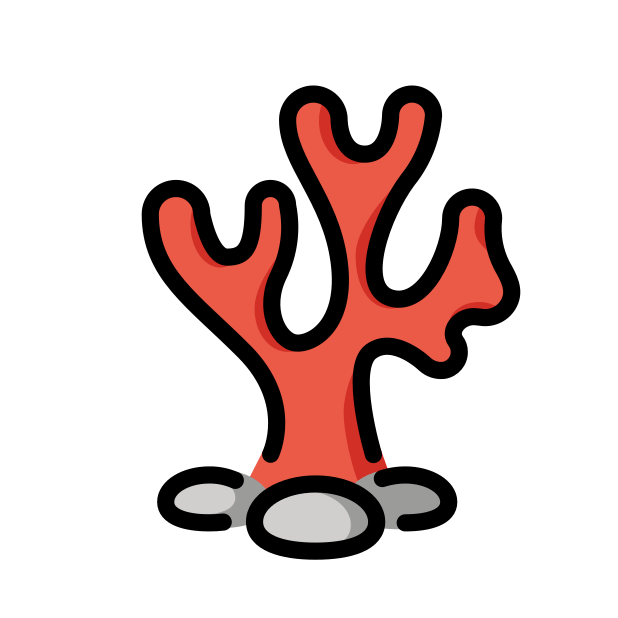
coral